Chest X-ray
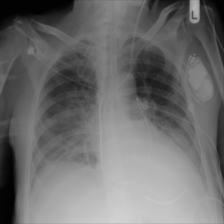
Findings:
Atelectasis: negative
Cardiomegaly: negative
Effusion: negative
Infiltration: positive
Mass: negative
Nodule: negative
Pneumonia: negative
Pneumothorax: negative
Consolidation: negative
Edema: negative
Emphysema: negative
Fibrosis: negative
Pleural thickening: negative
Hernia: negative